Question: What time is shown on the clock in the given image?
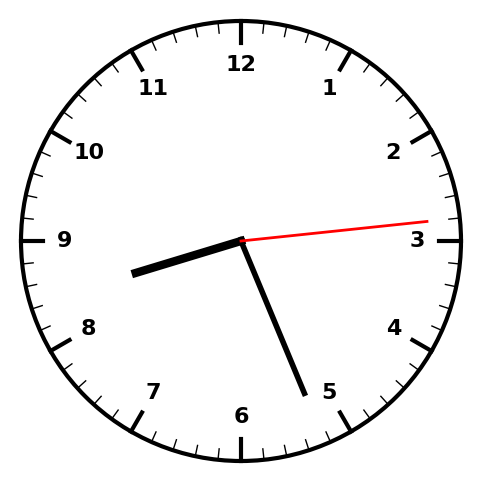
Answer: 08:26:14